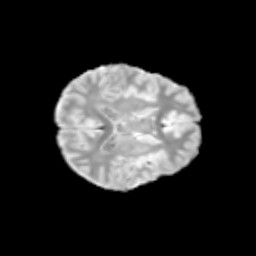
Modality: T2w
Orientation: axial
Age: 13
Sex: male
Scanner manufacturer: siemens
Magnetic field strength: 3 T
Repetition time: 3.8 s
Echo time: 0.07 s